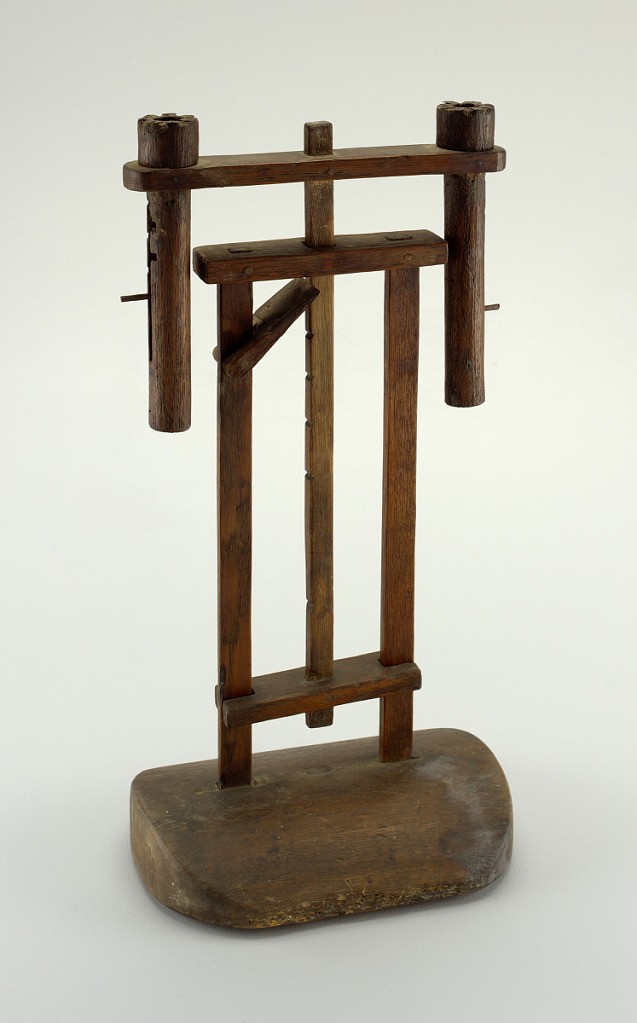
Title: Ratcheted Candlestand
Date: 19th century
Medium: Oak, maple, and iron
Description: Wooden base with curved corners, thinner on one side. Two wood supports imbedded in base, a depression between them from the notched and adjustable center ratchet. At top, two suspended wooden sockets attached to a cross beam with peg construction.